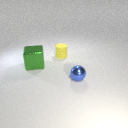
small yellow rubber cylinder behind small blue metal sphere